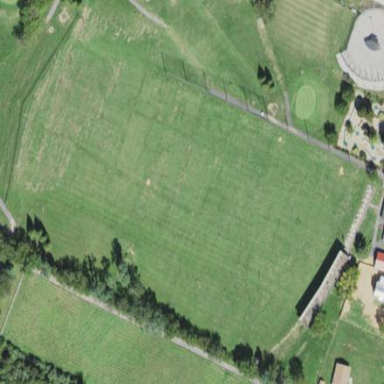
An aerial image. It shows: Driving range for golf on grass.